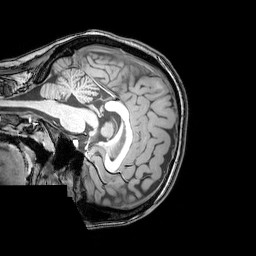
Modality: T1w
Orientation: sagittal
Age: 23
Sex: female
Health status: healthy
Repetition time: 0.081 s
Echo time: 0.037 s